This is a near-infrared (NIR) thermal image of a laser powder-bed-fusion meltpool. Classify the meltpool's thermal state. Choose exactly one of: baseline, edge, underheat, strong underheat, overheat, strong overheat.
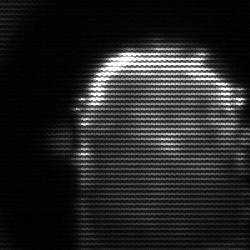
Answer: baseline